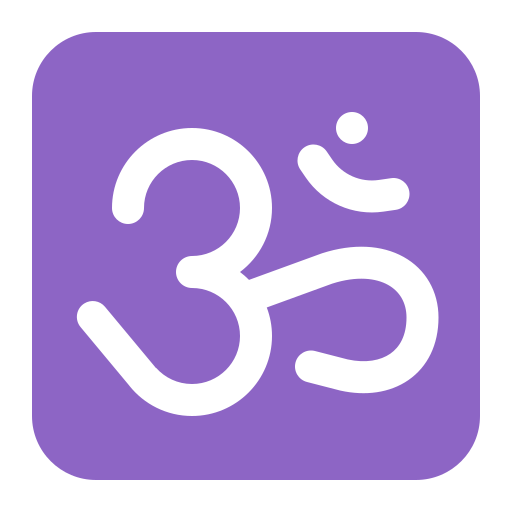
om flat